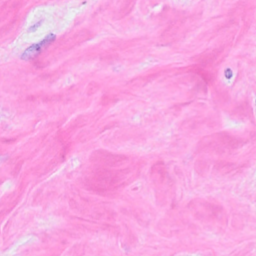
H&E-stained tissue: Breast